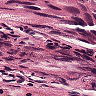
Metastatic tissue present: yes